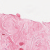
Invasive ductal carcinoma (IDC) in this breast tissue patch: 0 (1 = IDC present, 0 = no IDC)